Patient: sex F, age 43
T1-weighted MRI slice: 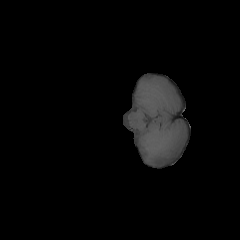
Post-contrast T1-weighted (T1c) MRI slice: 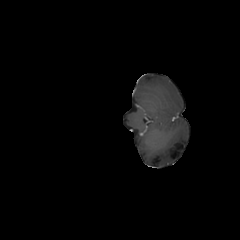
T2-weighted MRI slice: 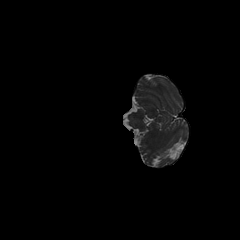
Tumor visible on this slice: no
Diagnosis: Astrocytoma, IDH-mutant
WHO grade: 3